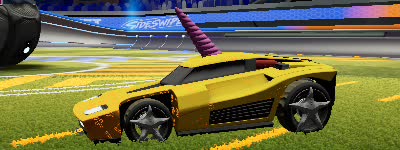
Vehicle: breakout